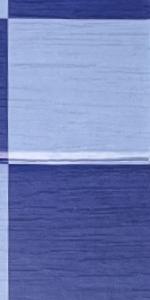
Label: Empty